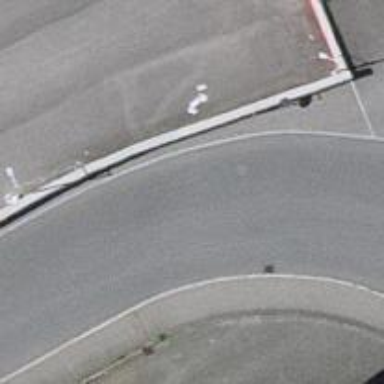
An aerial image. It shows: Residential road with asphalt surface and sidewalk on the left side.